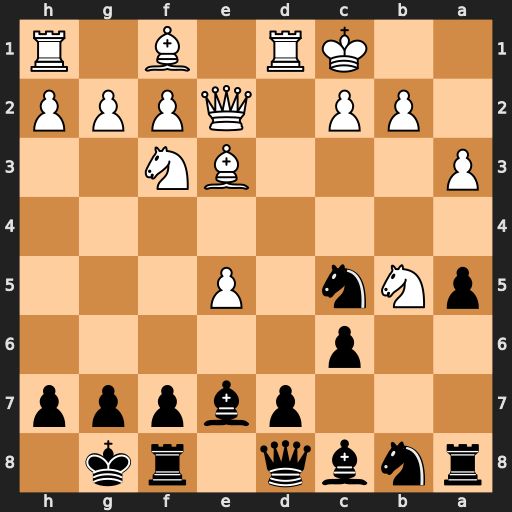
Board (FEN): rnbq1rk1/3pbppp/2p5/pNn1P3/8/P3BN2/1PP1QPPP/2KR1B1R
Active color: b
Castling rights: -
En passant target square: -
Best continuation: cxb5 Bxc5 Bxc5